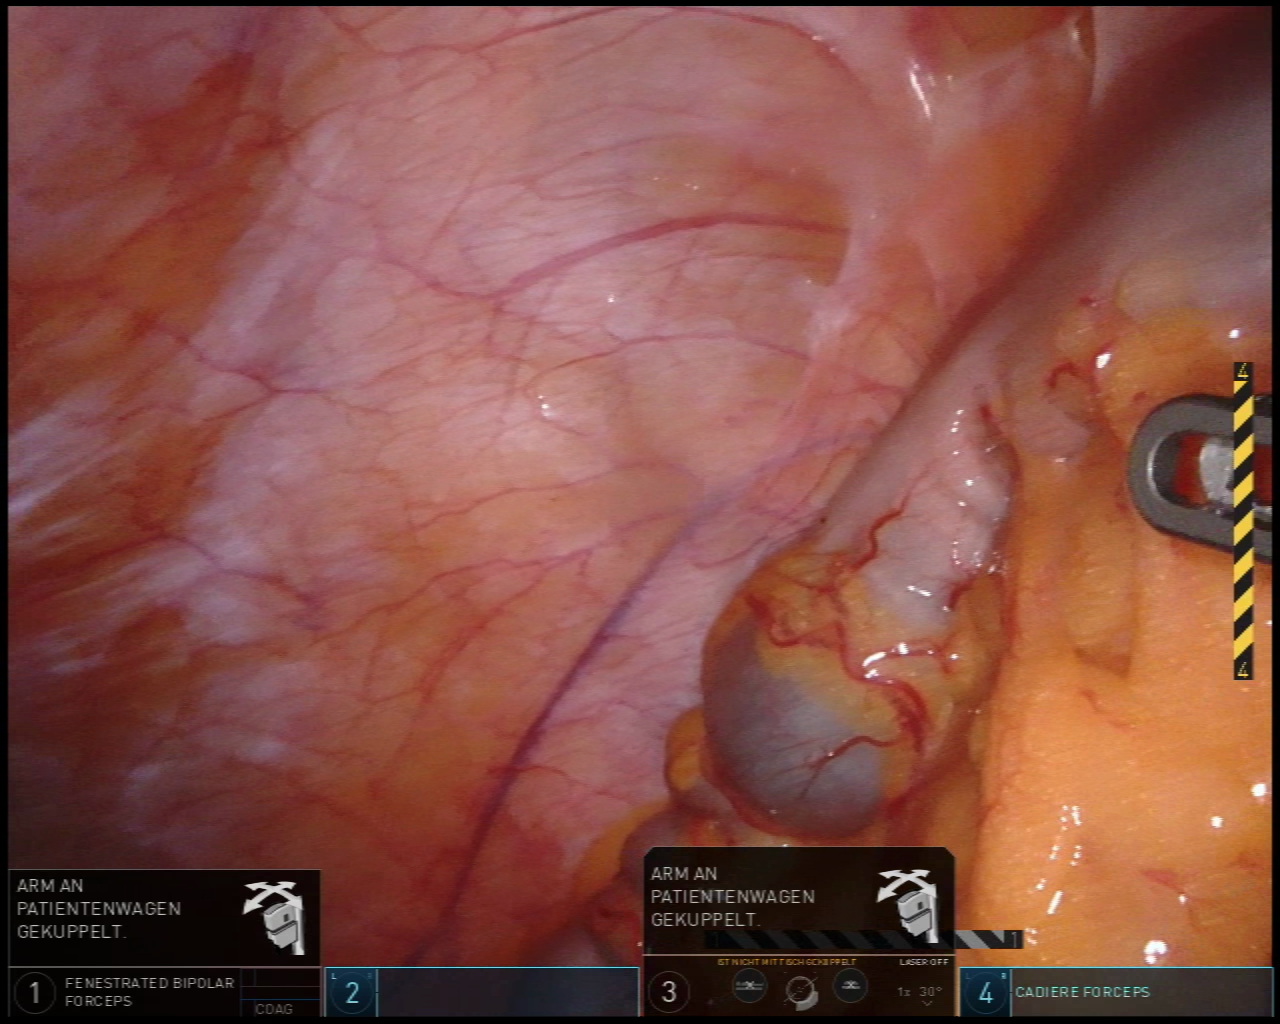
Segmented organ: colon
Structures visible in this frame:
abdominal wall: no
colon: yes
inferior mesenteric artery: no
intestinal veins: no
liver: no
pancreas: no
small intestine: yes
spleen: no
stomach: no
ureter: no
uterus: no
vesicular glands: no